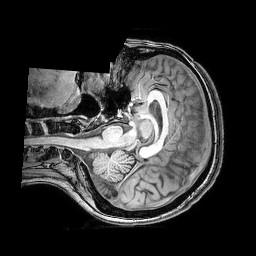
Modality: T1w
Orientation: axial
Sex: female
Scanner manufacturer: philips
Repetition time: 0.008165 s
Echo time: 0.00374 s